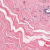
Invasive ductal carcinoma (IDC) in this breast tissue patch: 0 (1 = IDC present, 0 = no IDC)